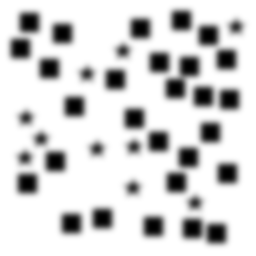
Squares: 28
Triangles: 0
Stars: 10
Total shapes: 38